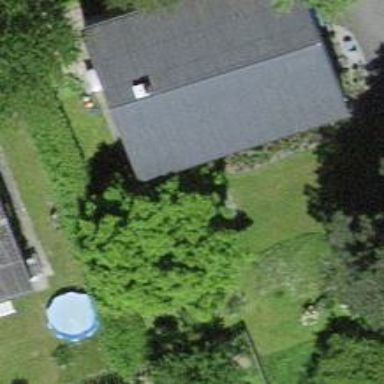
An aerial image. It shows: Detached building.